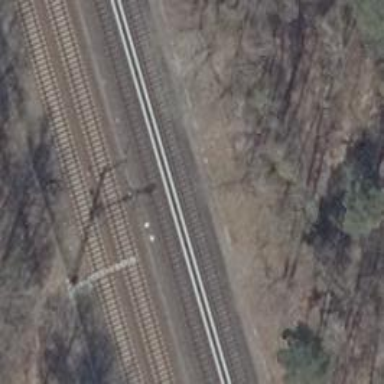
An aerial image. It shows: Railway signal.